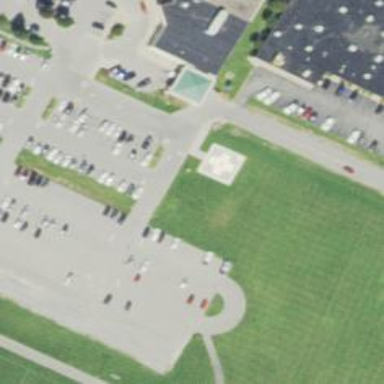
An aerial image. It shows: Image of helipad at airport.